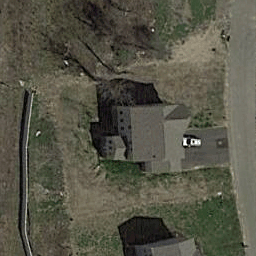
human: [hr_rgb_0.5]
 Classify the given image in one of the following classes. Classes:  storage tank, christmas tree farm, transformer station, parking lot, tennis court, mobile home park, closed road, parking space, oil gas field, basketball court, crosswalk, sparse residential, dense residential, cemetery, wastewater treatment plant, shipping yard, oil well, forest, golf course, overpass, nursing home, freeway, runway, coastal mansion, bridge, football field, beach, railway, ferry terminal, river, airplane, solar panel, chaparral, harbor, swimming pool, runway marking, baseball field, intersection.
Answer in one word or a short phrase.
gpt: sparse residential